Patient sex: M
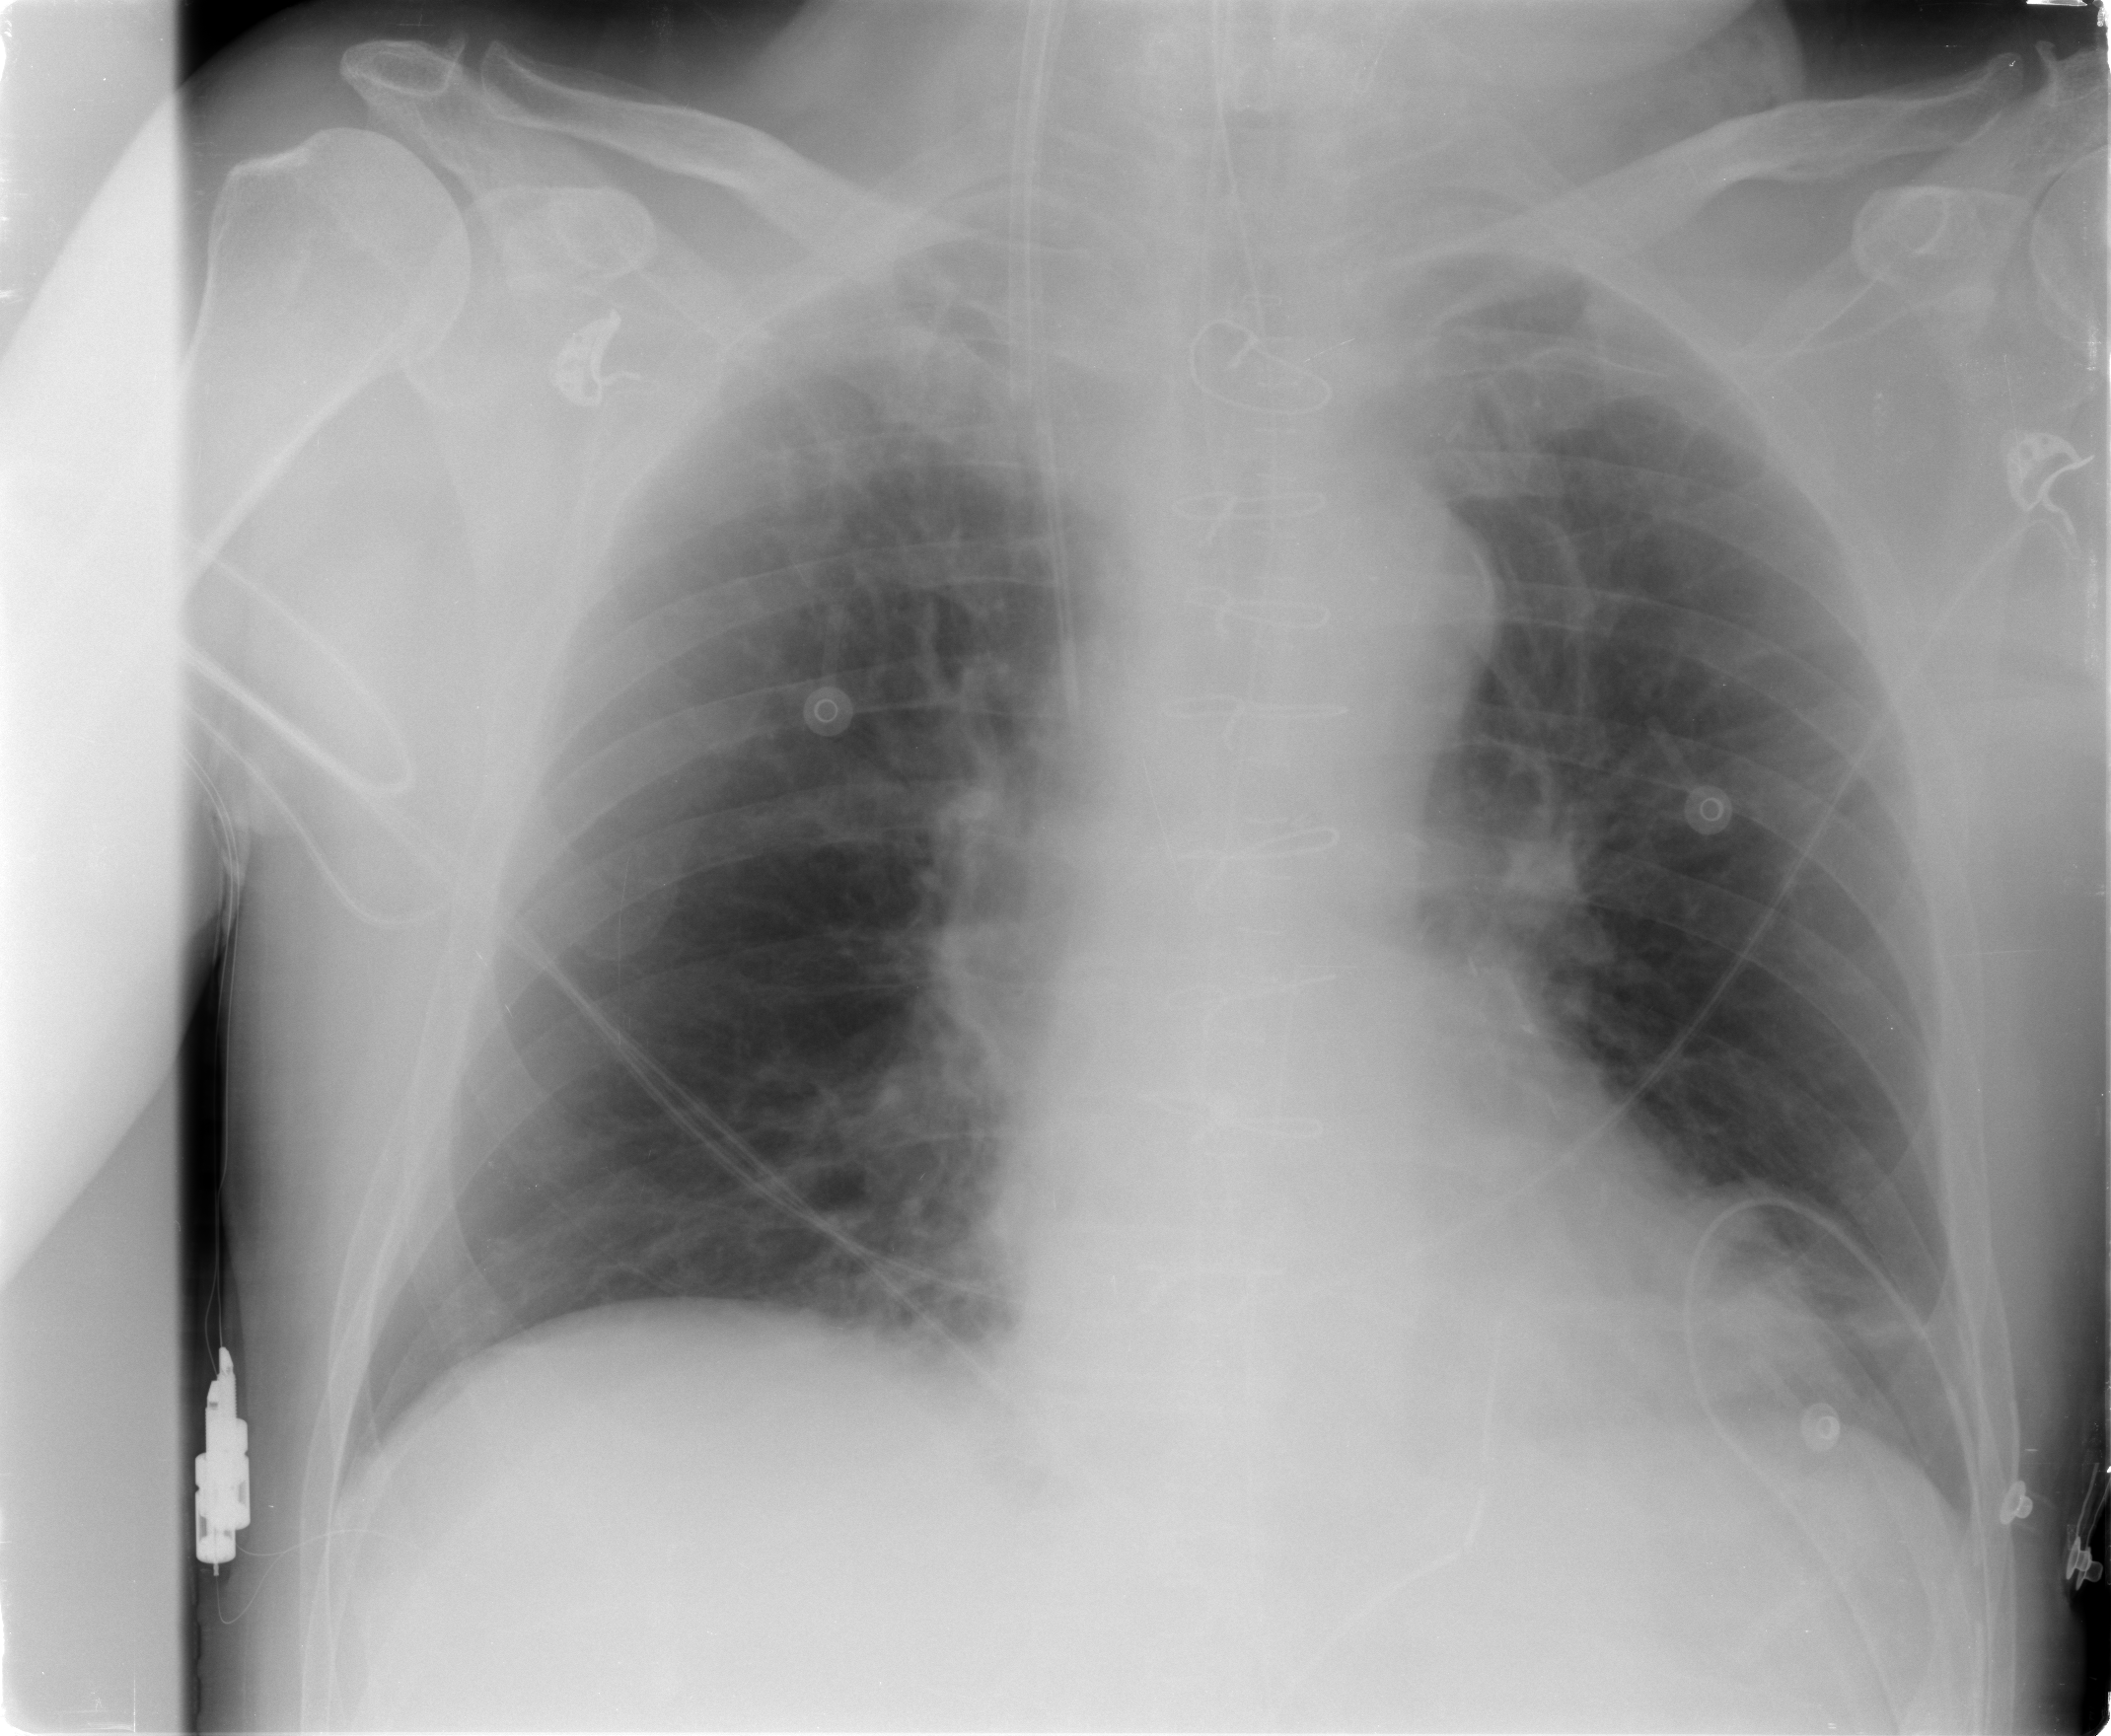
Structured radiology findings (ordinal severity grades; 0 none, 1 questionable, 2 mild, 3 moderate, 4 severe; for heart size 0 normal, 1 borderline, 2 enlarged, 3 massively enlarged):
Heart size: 1
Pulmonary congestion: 2
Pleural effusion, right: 0
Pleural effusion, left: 0
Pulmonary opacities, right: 0
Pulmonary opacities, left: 0
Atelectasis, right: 0
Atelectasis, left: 2